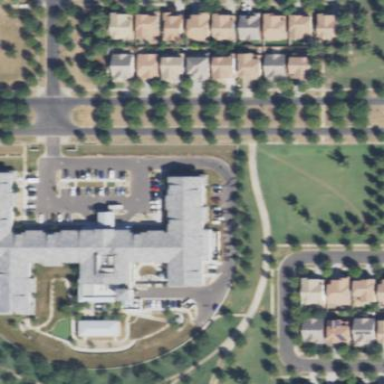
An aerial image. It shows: Building.